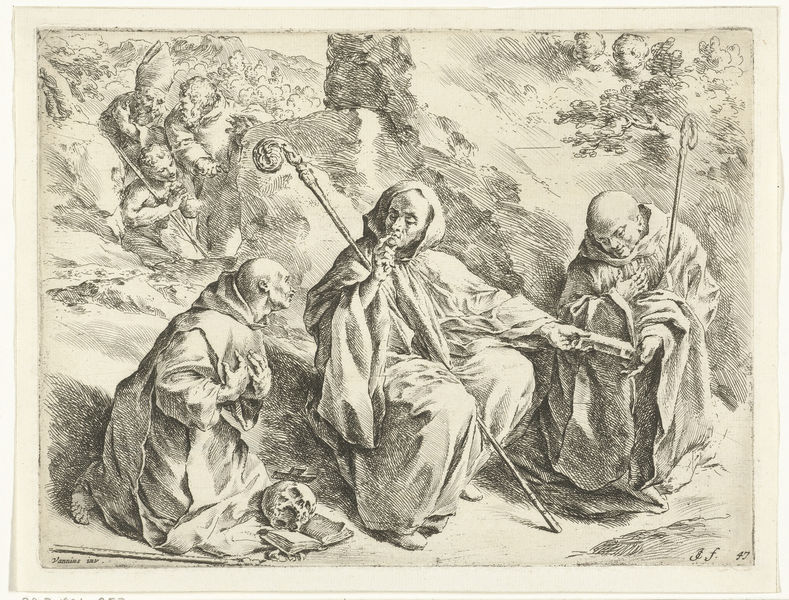
Titel: De heilige Benedictus zittend tussen de heiligen Bruno en Bernard
Künstler: Jan de Bisschop
Standort: Amsterdam
Institution: Rijksmuseum
Schlagwörter: livre, priere, pretre, abbe, roche, crane, roches, abbés